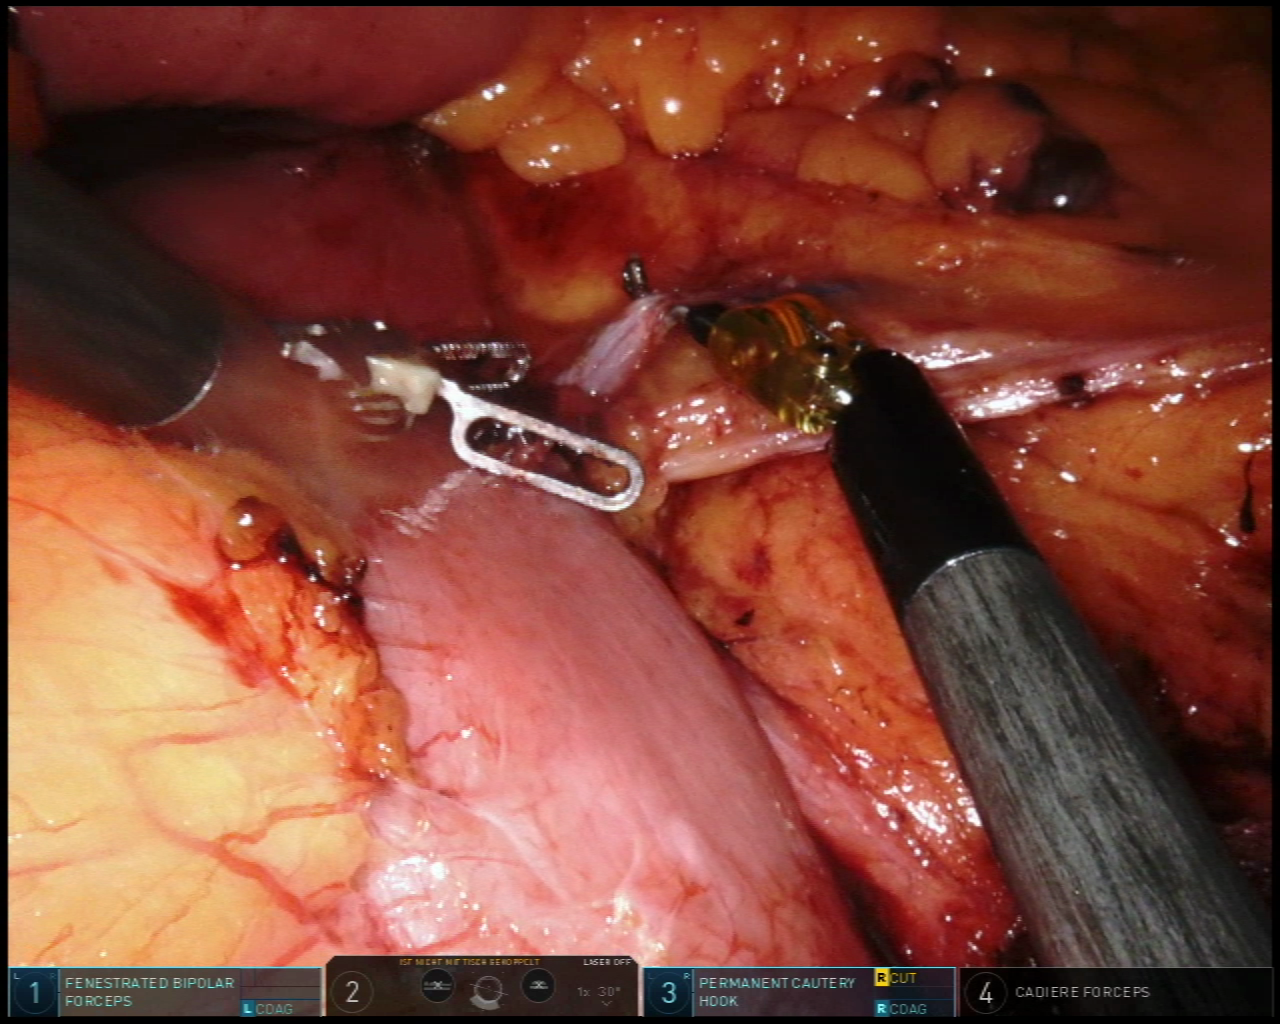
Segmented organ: intestinal_veins
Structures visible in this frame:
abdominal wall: no
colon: yes
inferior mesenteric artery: no
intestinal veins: yes
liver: no
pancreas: no
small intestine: yes
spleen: no
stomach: no
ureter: no
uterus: no
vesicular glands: no